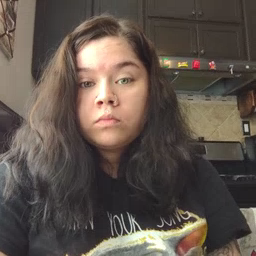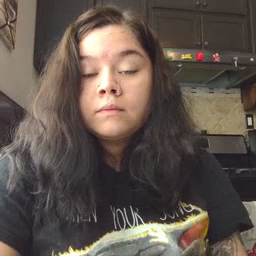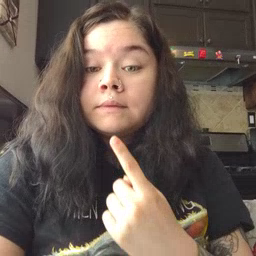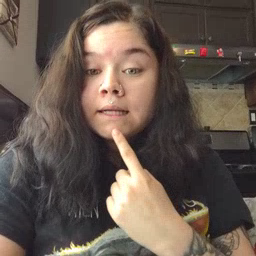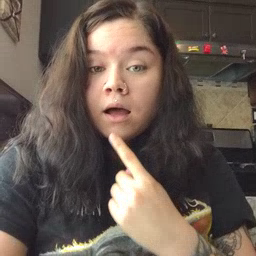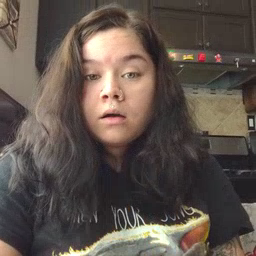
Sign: say